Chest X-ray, AP view. Patient: 34 years old, sex F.
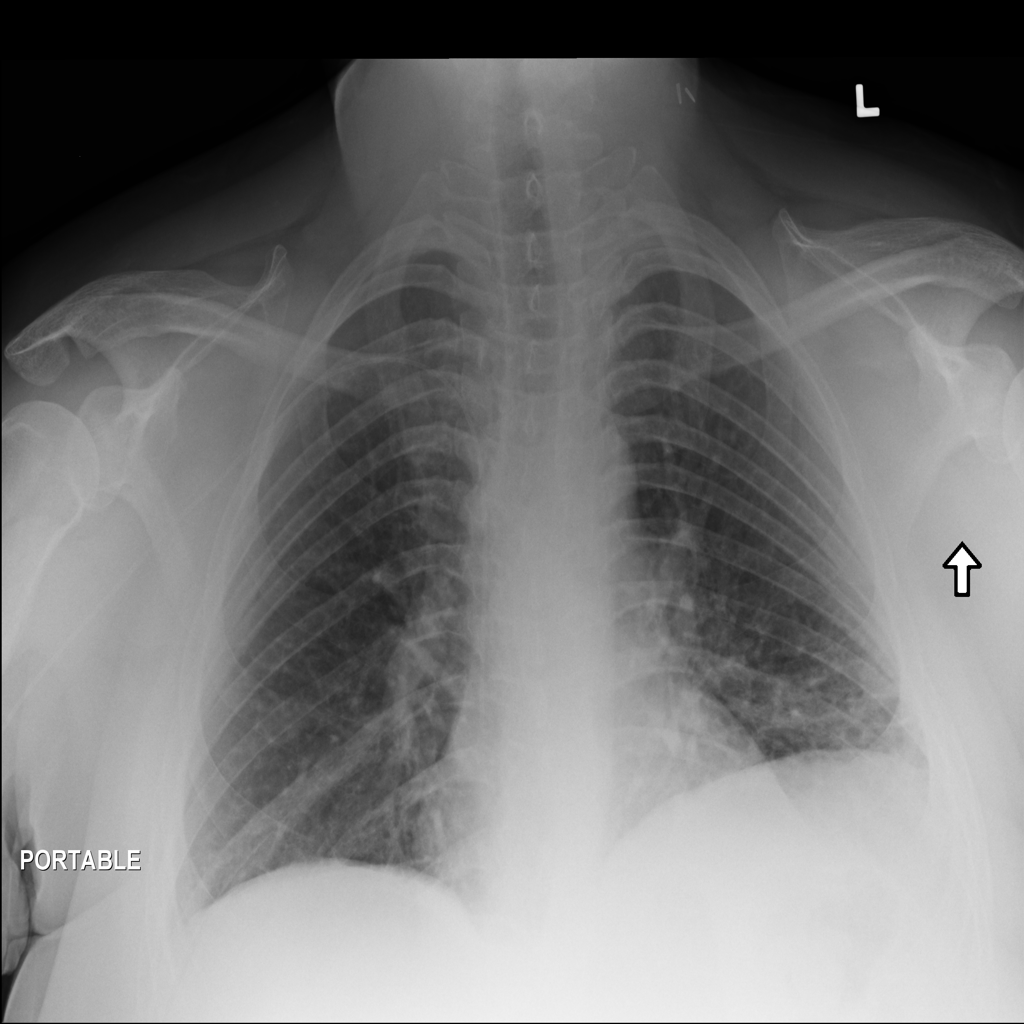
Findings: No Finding